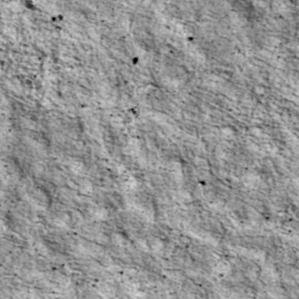
Label: non_frost